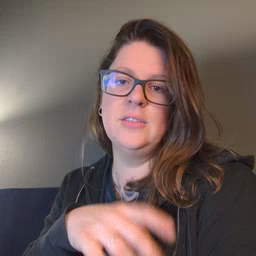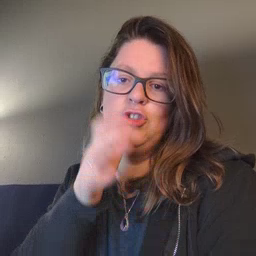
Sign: drink